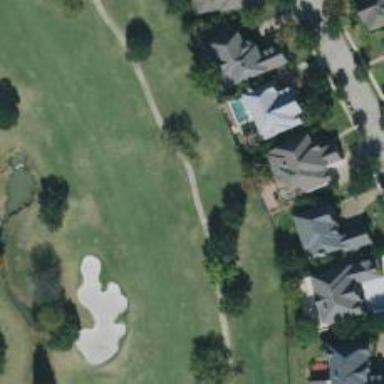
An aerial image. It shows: Footway that also serves as golf cart path.